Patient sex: M
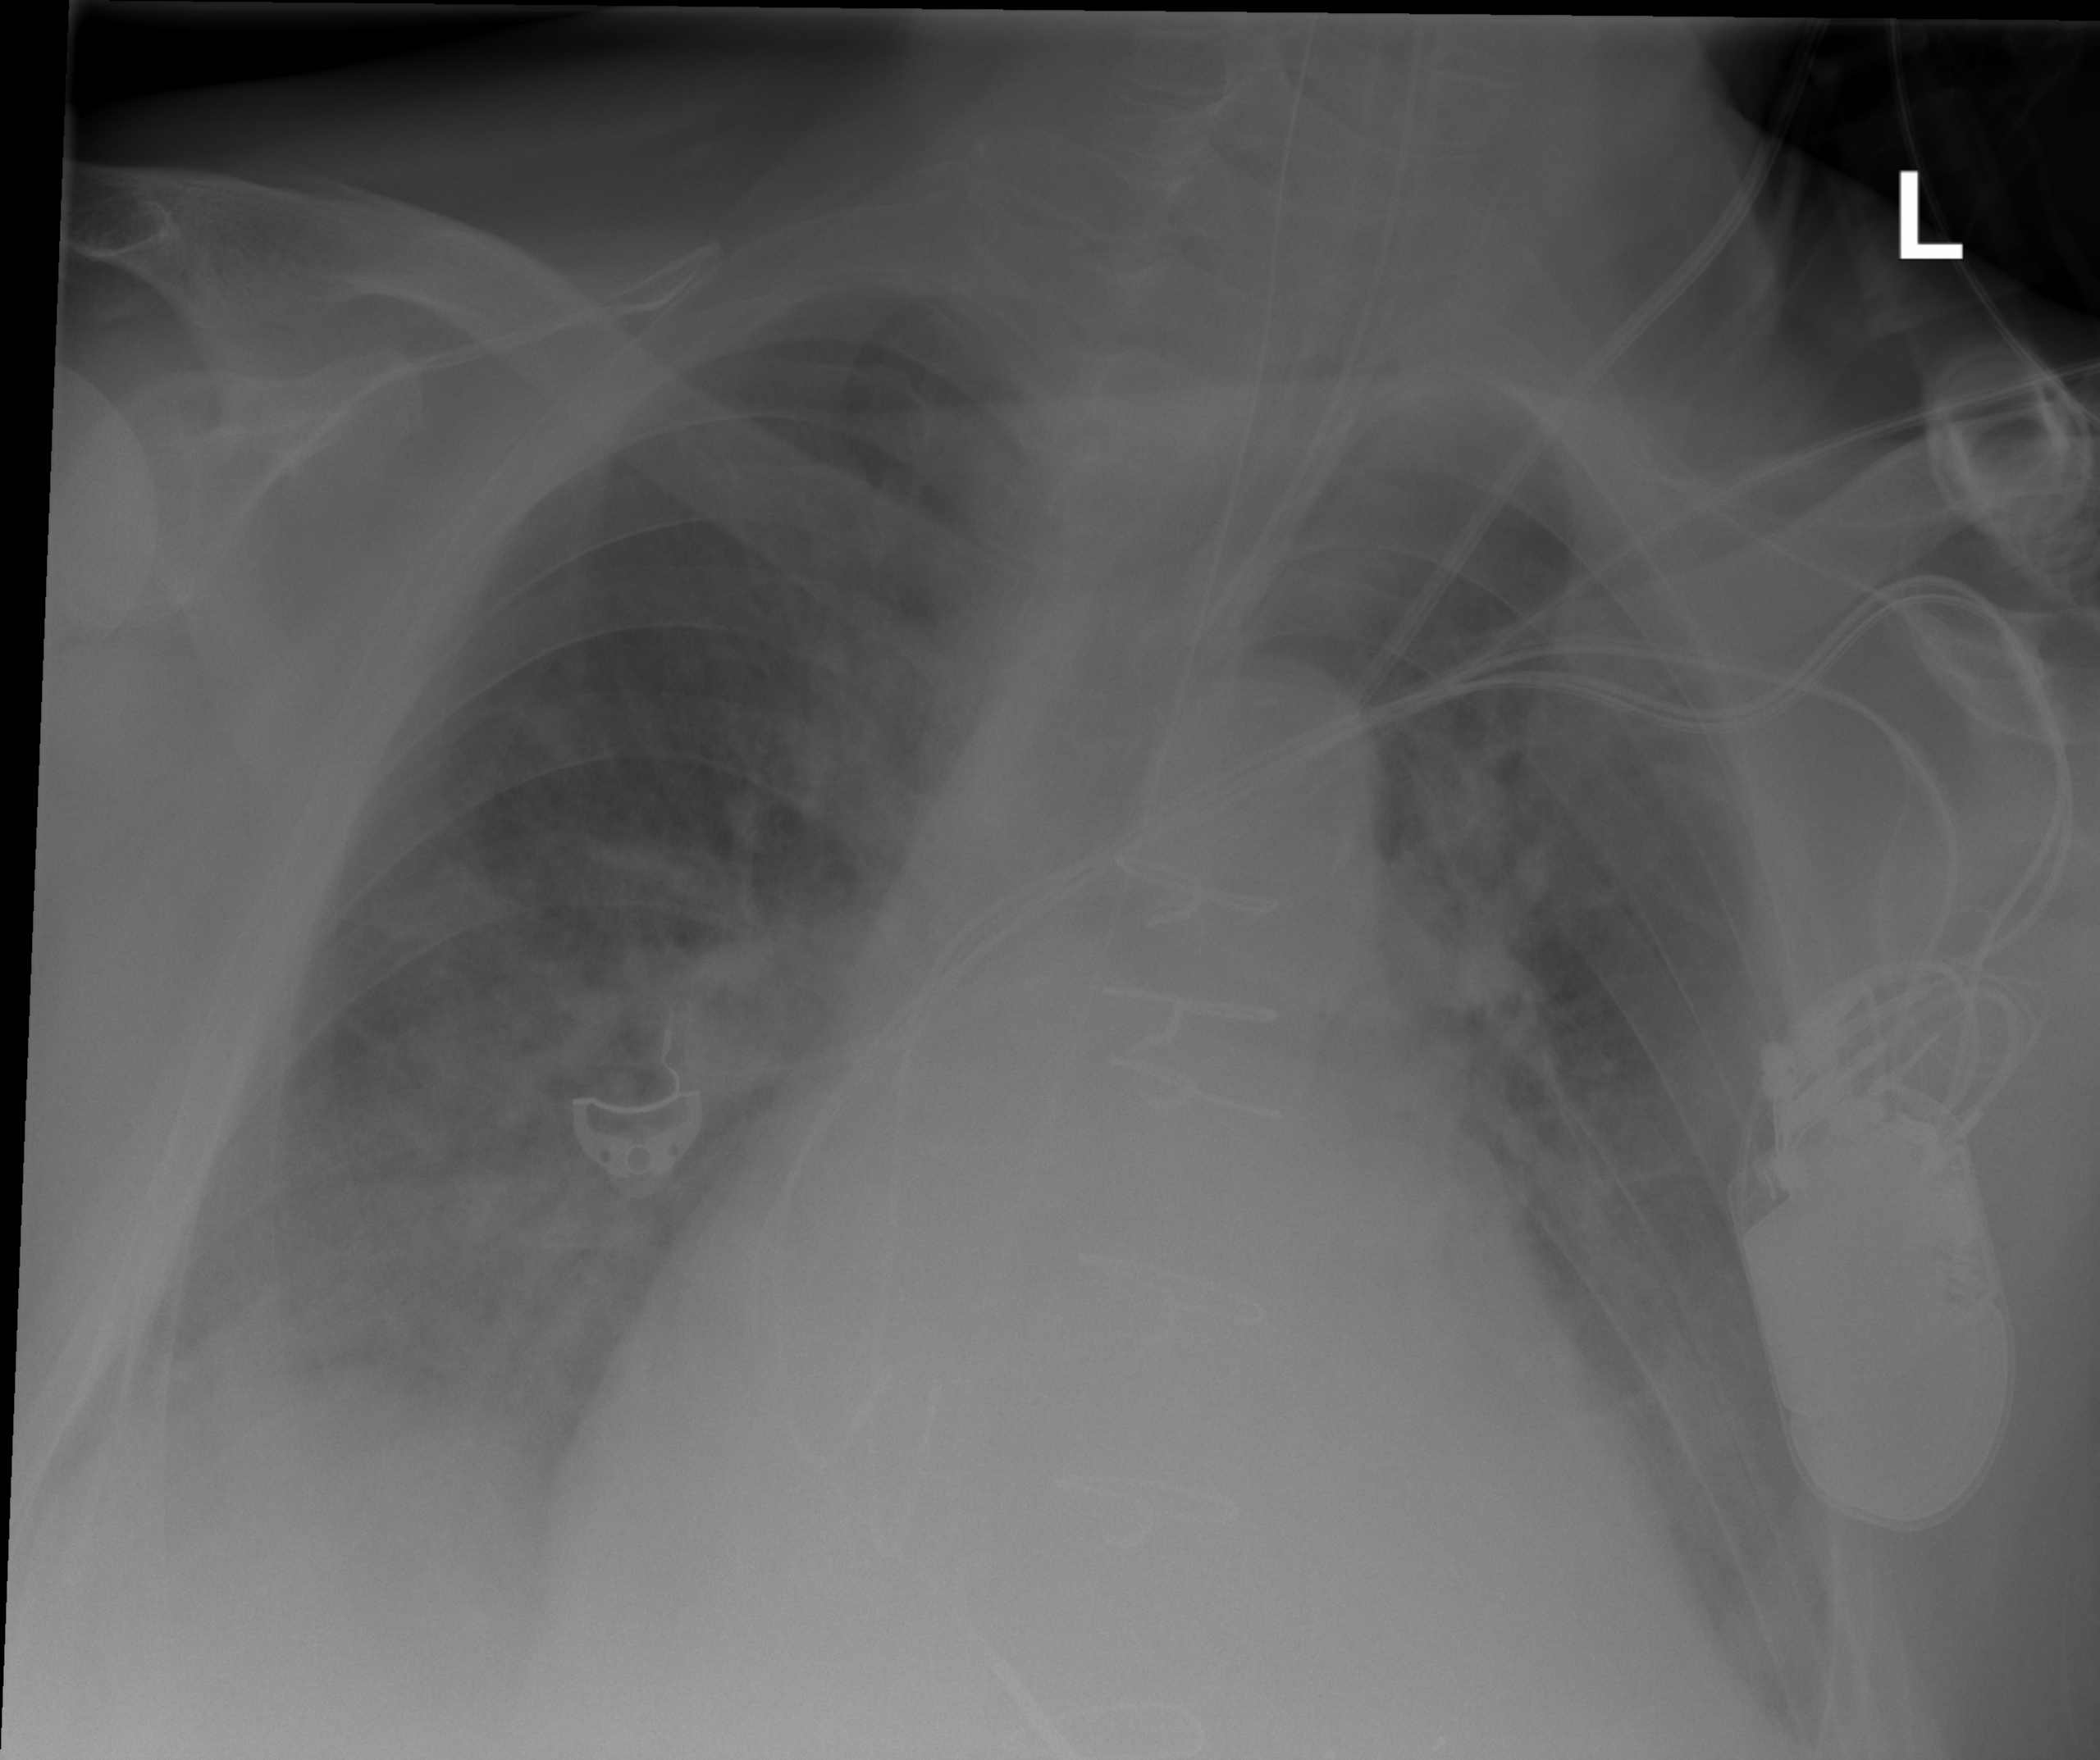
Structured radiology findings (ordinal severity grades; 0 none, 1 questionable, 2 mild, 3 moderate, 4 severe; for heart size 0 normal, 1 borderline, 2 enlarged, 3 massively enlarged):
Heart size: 3
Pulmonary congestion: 2
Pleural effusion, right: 1
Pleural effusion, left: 1
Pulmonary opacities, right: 3
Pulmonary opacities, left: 2
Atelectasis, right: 2
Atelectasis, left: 0